Question: When I implement a new project or update automatically the DataStudio settings in the manifest are deleted.
Does anyone know why this happens?

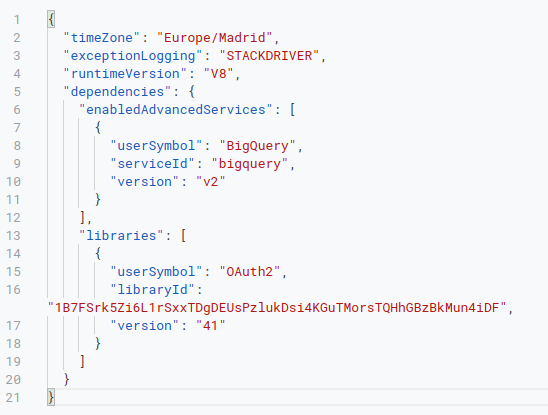
Answer: ### This seems to be an issue related to Apps Script's new editor.
I suggest you open an issue on Google's Issue Tracker <URL>.
for this is to switch to the old editor.